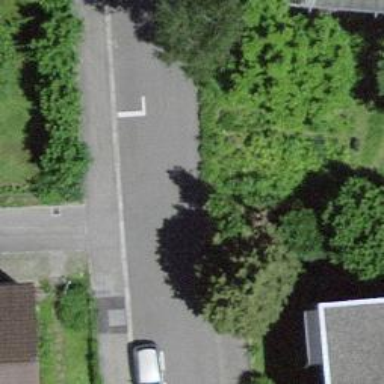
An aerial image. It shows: Residential road with asphalt surface. There is sidewalk on the left side.